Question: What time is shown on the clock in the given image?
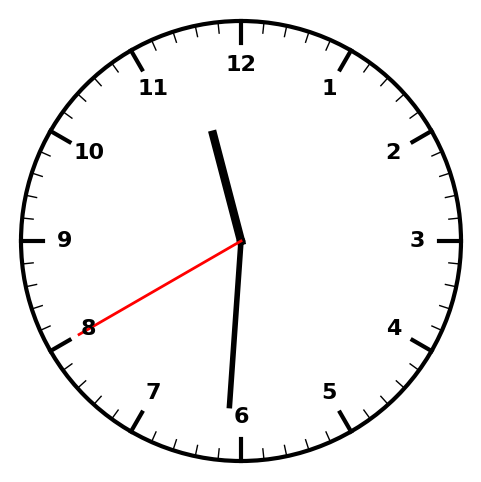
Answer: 11:30:40